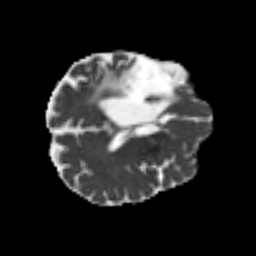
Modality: MD
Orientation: axial
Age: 55
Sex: male
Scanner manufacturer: siemens
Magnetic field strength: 3 T
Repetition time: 4.987 s
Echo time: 0.0792 s